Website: crate-barrel
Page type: delivery-shipping
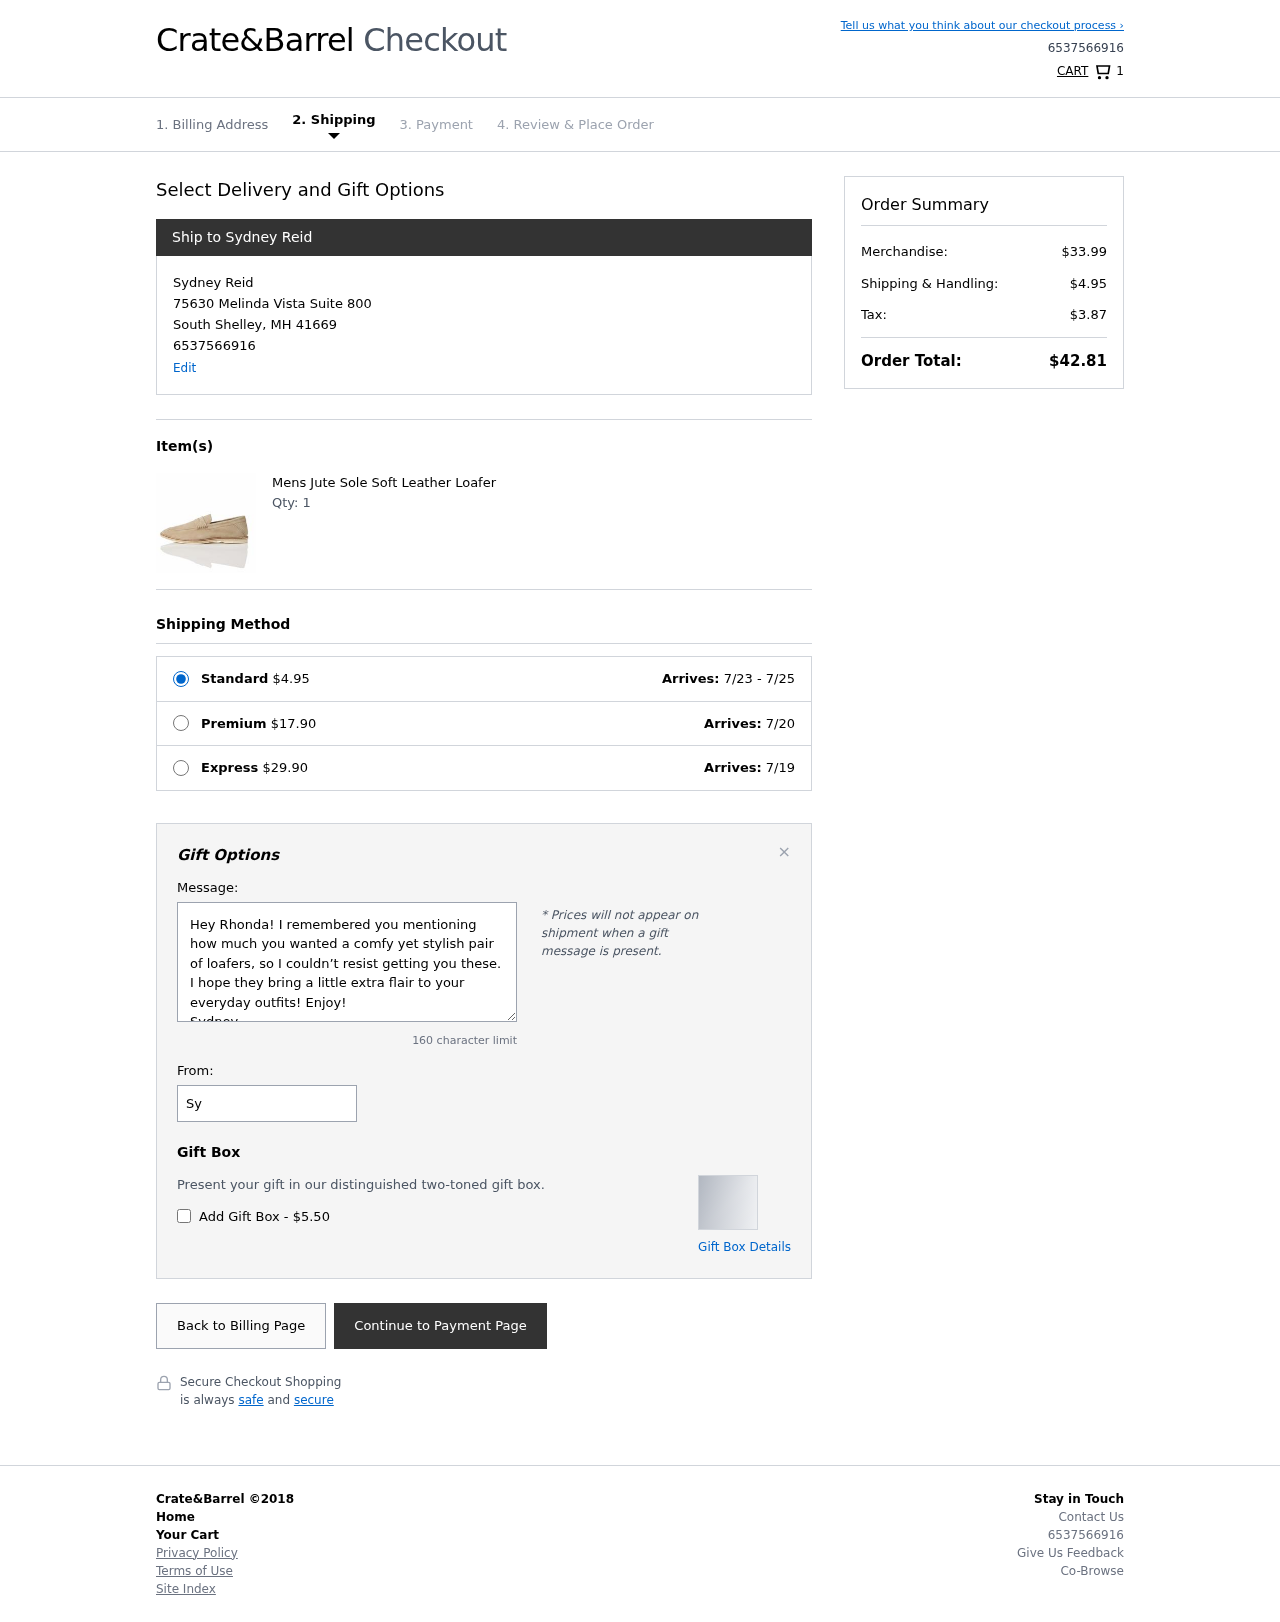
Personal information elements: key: PII_CITY
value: South Shelley
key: PII_FULLNAME
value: Sydney Reid
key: PII_PHONE
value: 6537566916
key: PII_POSTCODE
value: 41669
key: PII_STATE_ABBR
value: MH
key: PII_STREET
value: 75630 Melinda Vista Suite 800
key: PII_FIRSTNAME
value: Sydney
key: PII_LASTNAME
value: Reid
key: PII_FULLNAME2
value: Sydney Reid
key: PII_FULLNAME3
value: Sydney Reid
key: PII_FIRSTNAME2
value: Sydney
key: PII_FIRSTNAME3
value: Sydney
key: PII_LASTNAME2
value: Reid
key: PII_LASTNAME3
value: Reid
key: PII_FIRSTNAME_DERIVED
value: Sydney
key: PII_LASTNAME_DERIVED
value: Reid
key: PII_FULLNAME_DERIVED
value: Sydney Reid
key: PII_NAME_FULL_DERIVED
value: Sydney Reid
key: PII_PHONE_LINE
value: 6916
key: PII_PHONE_SUFFIX
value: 6916
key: PII_PHONE2
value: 6537566916
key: PII_PHONE3
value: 6537566916
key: PII_PHONE_NUMERIC
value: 6537566916
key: PII_PHONE_LINE_NUMERIC
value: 6916
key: PII_PHONE_SUFFIX_NUMERIC
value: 6916
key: PII_PHONE2_NUMERIC
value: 6537566916
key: PII_PHONE3_NUMERIC
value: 6537566916
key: PII_PHONE_DIGITS
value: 6537566916
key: PII_PHONE_LAST4
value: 6916
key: PII_GIFT_MESSAGE
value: Hey Rhonda! I remembered you mentioning how much you wanted a comfy yet stylish pair of loafers, so I couldn’t resist getting you these. I hope they bring a little extra flair to your everyday outfits! Enjoy!
Sydney
Product elements: key: PRODUCT1_NAME
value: Mens Jute Sole Soft Leather Loafer
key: PRODUCT1_QUANTITY
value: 1
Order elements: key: ORDER_NUM_ITEMS
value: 1
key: ORDER_SHIPPING_COST
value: $4.95
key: ORDER_DELIVERY_DATE
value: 7/23 - 7/25
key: PREMIUM_SHIPPING_COST
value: $17.90
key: PREMIUM_DELIVERY_DATE
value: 7/20
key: EXPRESS_SHIPPING_COST
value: $29.90
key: EXPRESS_DELIVERY_DATE
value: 7/19
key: ORDER_SUBTOTAL
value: $33.99
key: ORDER_SHIPPING_COST2
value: $4.95
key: ORDER_TAX
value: $3.87
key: ORDER_TOTAL
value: $42.81